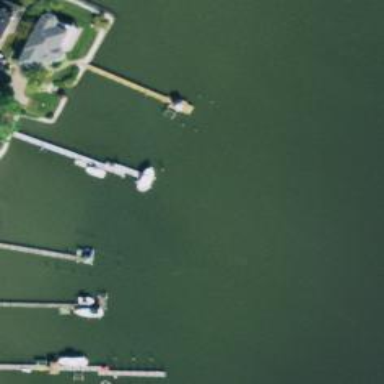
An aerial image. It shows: Man-made pier.